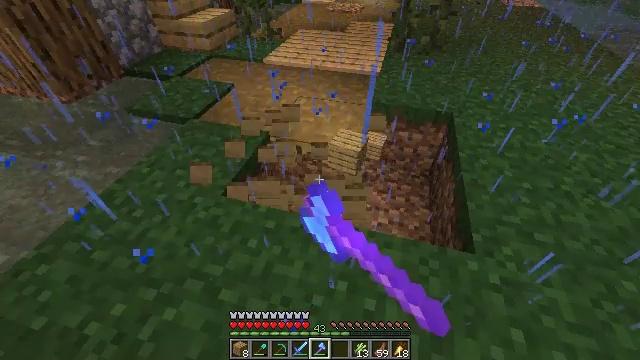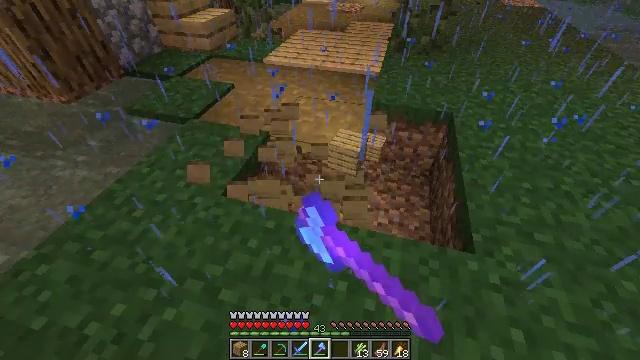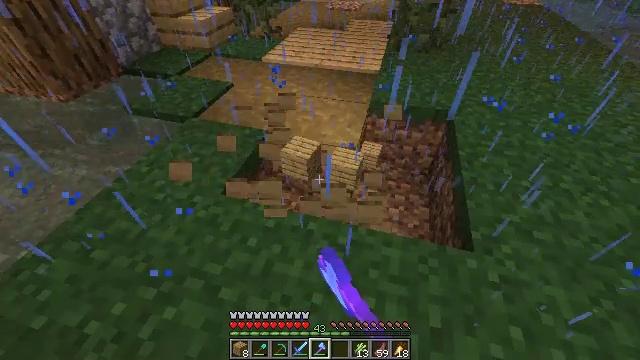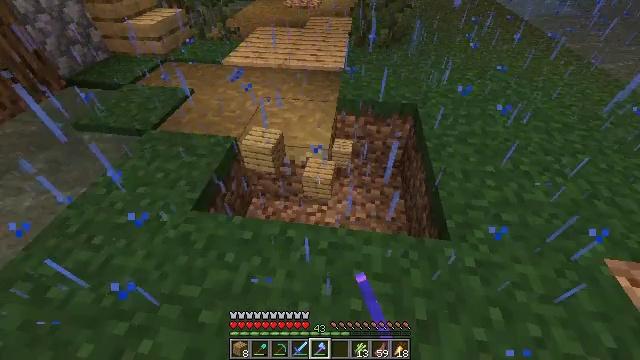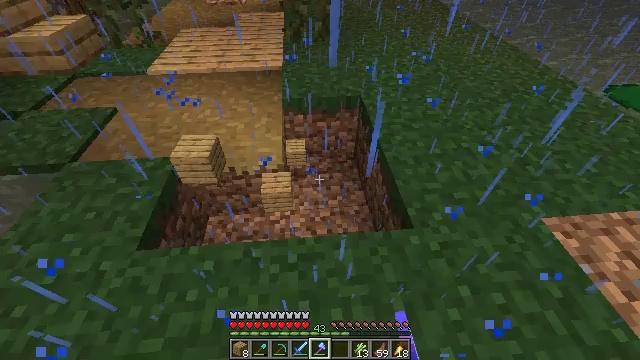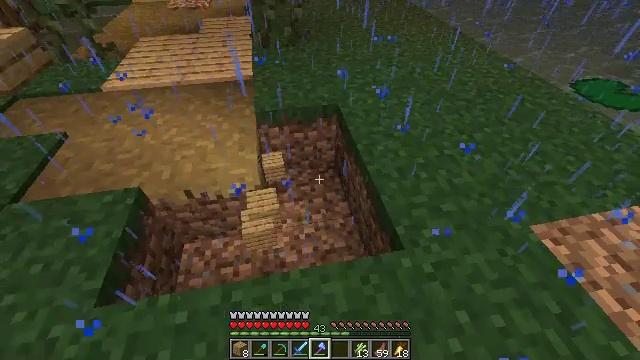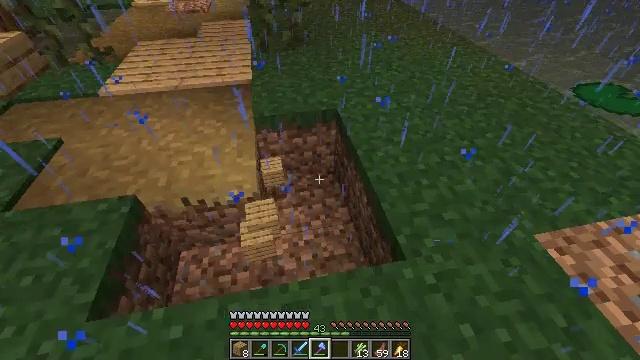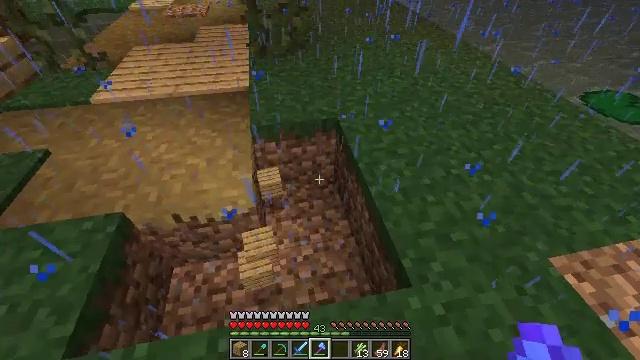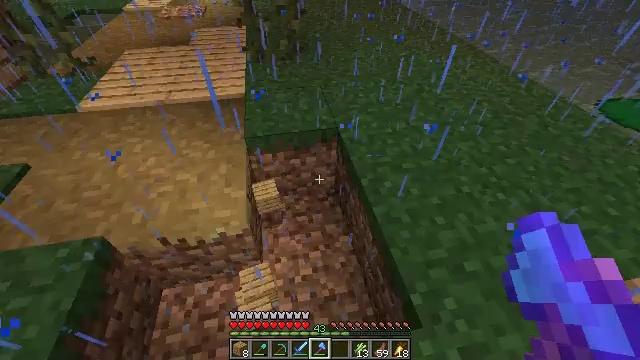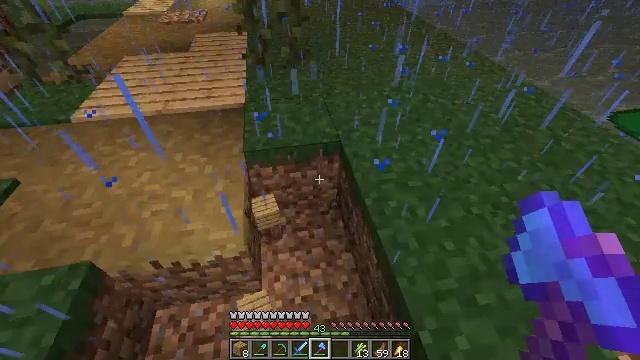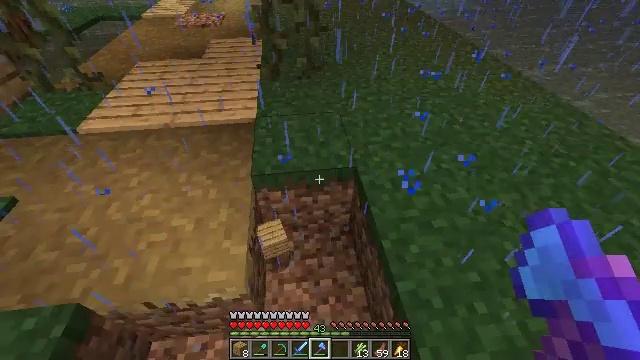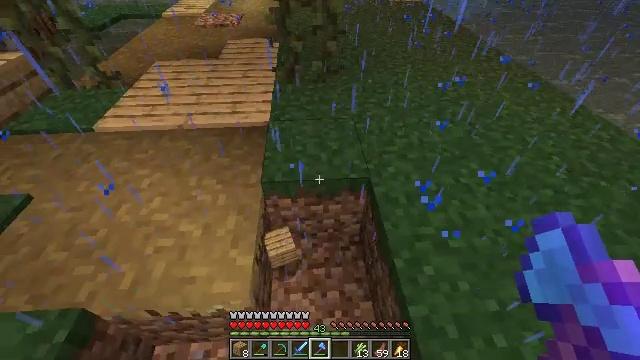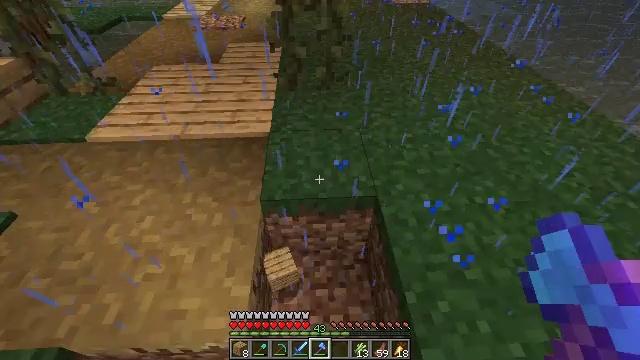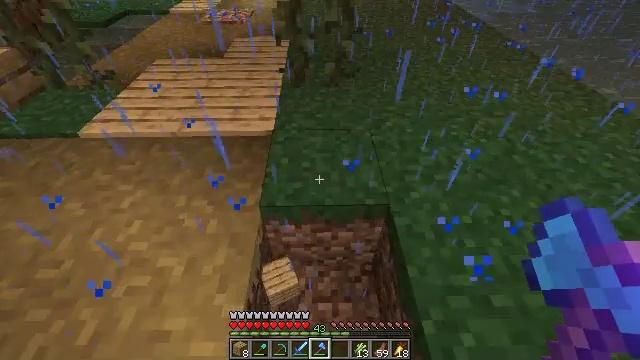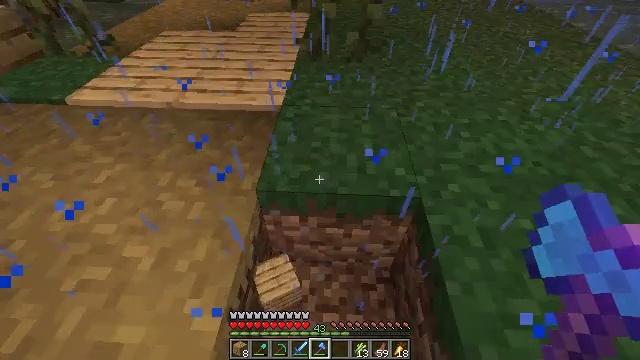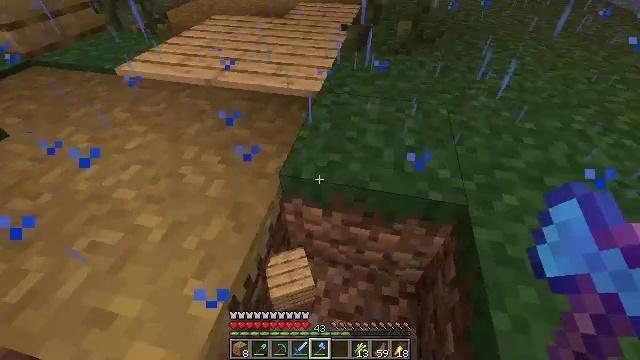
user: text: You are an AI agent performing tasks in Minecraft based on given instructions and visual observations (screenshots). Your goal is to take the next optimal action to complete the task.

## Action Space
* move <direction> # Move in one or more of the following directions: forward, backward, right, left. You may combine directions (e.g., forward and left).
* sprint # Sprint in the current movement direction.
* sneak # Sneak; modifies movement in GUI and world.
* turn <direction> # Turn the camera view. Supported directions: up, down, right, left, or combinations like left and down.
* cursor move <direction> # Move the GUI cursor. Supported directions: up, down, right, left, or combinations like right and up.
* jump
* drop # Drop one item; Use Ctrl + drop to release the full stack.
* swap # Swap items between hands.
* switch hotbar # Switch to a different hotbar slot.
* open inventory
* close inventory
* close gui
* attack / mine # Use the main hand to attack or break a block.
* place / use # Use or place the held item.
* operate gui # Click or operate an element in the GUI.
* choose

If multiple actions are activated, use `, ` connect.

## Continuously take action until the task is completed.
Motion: motion action
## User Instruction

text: Gather some oak planks.
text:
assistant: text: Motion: attack / mine
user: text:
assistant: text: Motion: attack / mine
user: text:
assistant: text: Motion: move forward, turn right
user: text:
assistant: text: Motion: move forward, turn right and down
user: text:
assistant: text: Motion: move forward, turn right
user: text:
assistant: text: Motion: move forward
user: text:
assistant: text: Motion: move forward
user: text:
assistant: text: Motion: move forward
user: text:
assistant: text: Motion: move forward
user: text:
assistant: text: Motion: move forward, turn left
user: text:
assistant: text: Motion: move forward, turn left
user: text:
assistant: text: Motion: move forward
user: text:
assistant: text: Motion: move forward, turn left
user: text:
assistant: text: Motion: move forward, turn left
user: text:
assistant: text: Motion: turn left
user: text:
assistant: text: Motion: turn left and up
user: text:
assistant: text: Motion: turn left and up
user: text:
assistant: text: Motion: turn left and up
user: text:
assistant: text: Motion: turn right and up
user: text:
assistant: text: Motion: move forward, turn up
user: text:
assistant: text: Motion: move forward
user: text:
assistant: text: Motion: move forward
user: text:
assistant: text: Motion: move forward and move left
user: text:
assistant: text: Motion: move forward and move left, turn left, jump
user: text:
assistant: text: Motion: move forward and move left, jump
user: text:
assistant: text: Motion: move forward and move left, jump
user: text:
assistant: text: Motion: move forward and move left, turn right, jump
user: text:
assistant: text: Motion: move forward and move left, turn right and down
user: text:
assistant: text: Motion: move forward and move left, turn right and down
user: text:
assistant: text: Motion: move left, turn right and down